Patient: sex F, age 29
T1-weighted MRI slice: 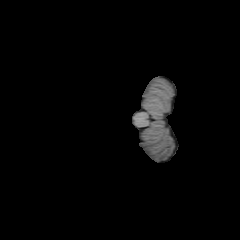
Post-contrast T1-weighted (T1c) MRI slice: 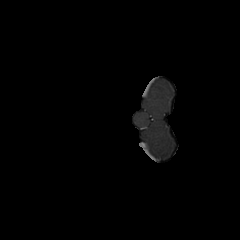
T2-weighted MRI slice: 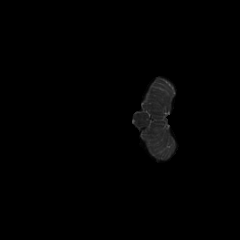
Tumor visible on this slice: no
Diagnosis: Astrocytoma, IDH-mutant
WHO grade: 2